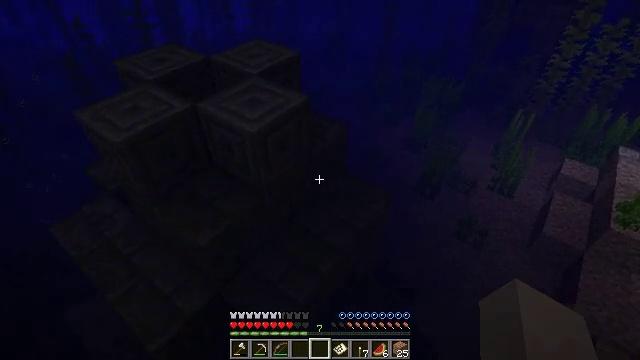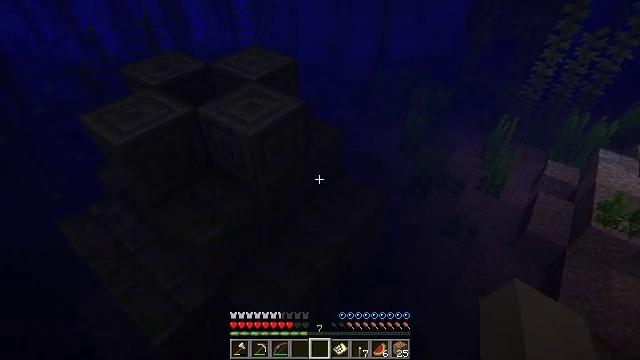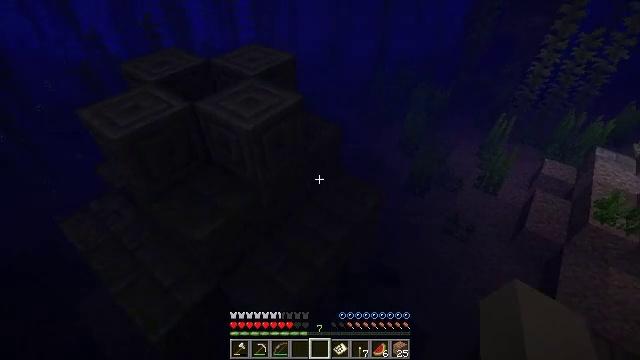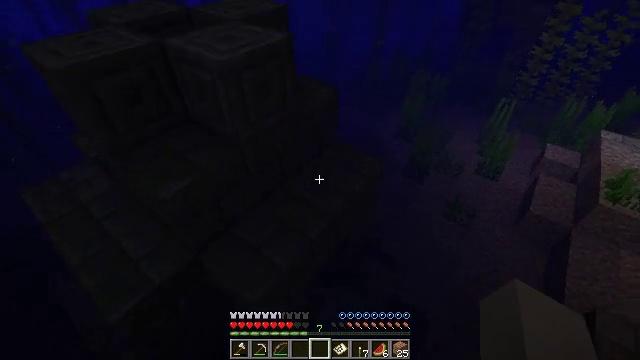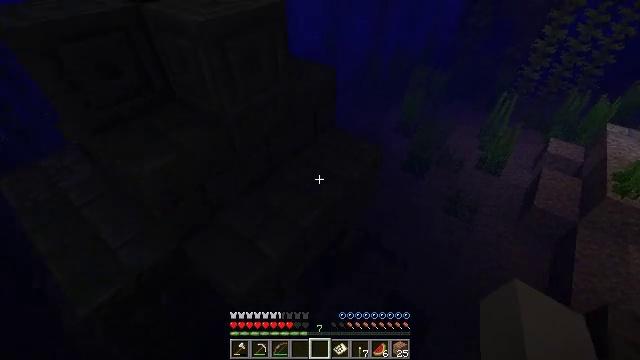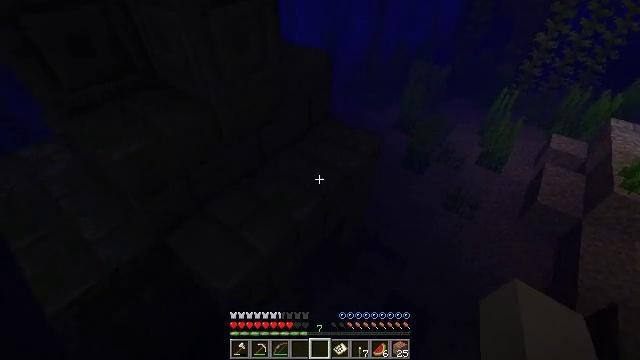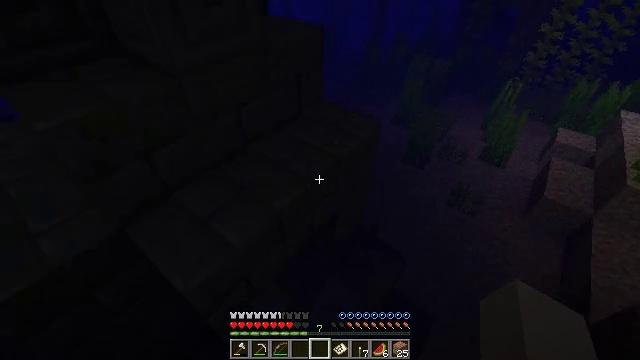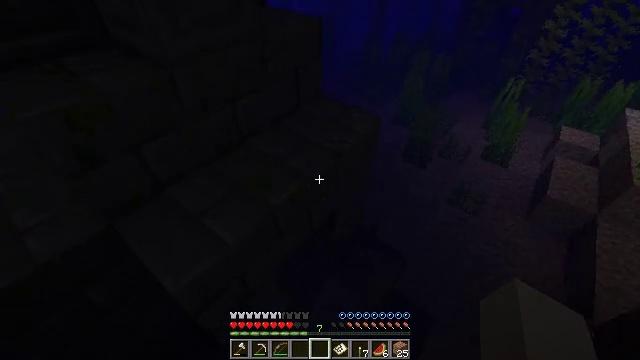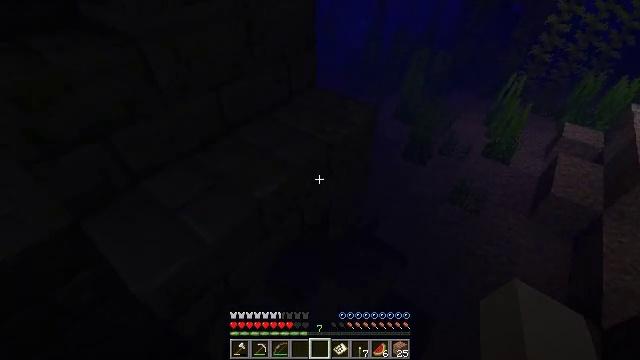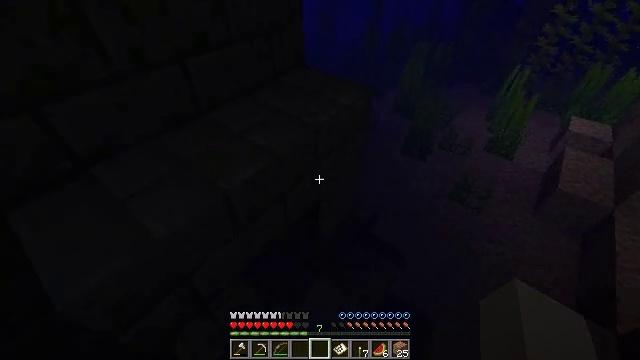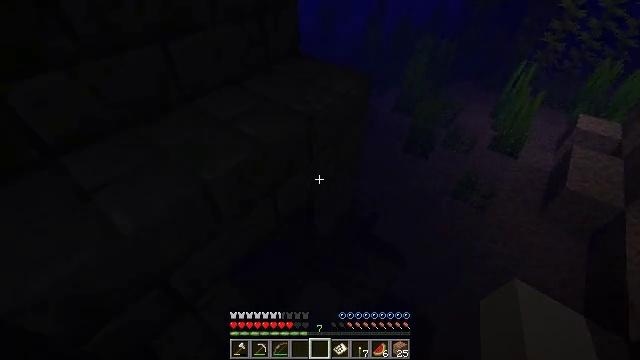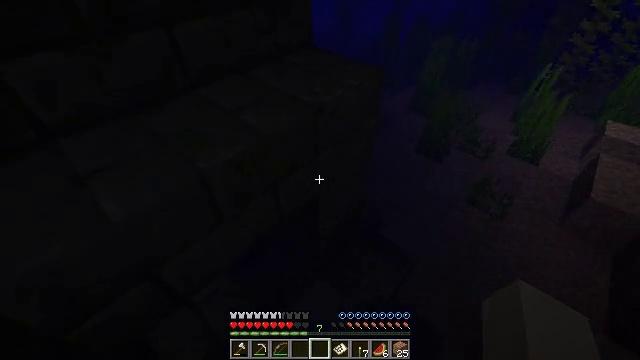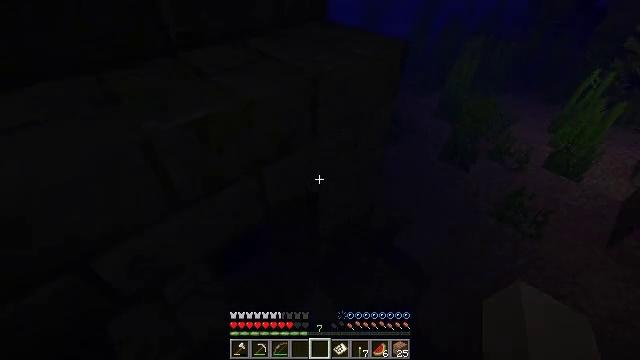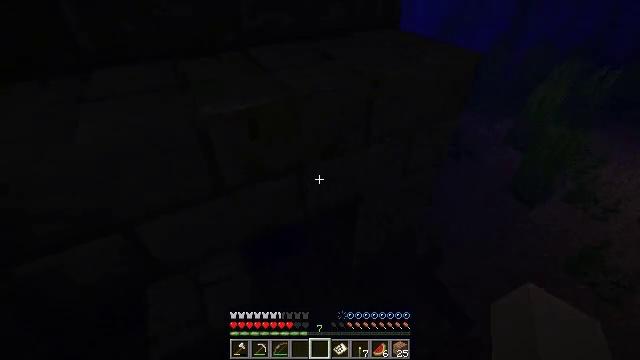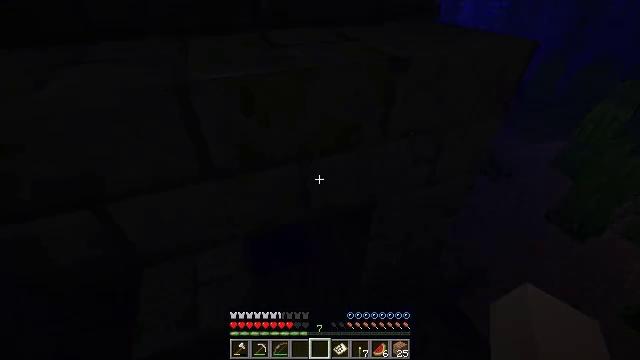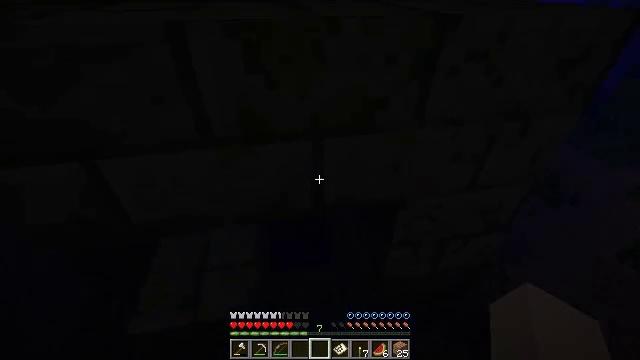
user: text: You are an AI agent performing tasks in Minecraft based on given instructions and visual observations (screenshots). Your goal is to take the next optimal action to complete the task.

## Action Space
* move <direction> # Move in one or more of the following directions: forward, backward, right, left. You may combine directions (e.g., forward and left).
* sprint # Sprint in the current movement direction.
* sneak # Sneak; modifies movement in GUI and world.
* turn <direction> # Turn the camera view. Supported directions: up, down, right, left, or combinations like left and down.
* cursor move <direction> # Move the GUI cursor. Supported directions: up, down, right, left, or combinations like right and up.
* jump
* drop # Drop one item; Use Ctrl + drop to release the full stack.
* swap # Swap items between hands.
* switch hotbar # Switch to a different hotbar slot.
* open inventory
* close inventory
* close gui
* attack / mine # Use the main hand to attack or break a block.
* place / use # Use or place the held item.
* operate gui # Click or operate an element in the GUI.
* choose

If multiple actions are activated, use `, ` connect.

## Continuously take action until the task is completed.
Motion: motion action
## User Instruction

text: Kill the cod.
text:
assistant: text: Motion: move forward and move right, sprint
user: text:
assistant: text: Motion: move forward and move right, sprint
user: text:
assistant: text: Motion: move forward and move right, sprint
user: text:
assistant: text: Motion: move forward and move right, sprint
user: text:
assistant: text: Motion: move forward and move right, sprint
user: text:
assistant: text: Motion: move forward and move right, sprint
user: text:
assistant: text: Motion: move forward and move right, sprint
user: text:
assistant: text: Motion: move forward and move right, sprint
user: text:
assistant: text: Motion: move forward and move right, sprint
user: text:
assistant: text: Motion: move forward and move right, sprint
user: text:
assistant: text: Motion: move forward, sprint, turn left
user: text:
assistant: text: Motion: move forward, sprint, turn left and up
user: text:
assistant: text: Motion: move forward, sprint, turn left and up
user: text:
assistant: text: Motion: move forward, sprint, turn left and up
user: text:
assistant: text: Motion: move forward and move left, sprint, turn left and up
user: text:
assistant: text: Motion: move forward and move left, sprint, turn left
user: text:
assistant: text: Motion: move forward and move left, sprint, turn left
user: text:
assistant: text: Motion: move forward and move left, sprint
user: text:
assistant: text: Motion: move forward, sprint
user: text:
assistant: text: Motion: move forward, sprint, turn down
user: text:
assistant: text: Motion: move forward, sprint
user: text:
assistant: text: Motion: move forward, sprint, turn up
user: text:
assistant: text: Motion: move forward, sprint, turn up
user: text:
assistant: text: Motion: move forward, sprint, turn up
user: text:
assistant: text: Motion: move forward, sprint, turn left and up
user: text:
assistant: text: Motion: move forward and move left, sprint, turn up
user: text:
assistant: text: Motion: move forward and move left, turn up
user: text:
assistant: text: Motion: move forward and move left
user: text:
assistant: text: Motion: move forward
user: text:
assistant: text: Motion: move forward